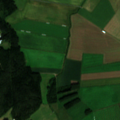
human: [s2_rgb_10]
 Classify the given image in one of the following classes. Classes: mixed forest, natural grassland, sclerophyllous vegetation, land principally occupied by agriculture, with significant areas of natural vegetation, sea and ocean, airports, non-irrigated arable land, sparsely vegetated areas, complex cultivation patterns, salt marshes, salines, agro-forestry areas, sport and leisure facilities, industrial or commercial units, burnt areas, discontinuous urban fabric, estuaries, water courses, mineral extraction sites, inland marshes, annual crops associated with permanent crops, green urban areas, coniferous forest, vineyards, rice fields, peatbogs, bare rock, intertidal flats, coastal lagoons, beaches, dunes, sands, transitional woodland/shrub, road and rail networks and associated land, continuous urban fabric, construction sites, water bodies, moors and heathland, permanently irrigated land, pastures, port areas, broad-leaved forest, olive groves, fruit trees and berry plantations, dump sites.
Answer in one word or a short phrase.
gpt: non-irrigated arable land, land principally occupied by agriculture, with significant areas of natural vegetation, coniferous forest, mixed forest